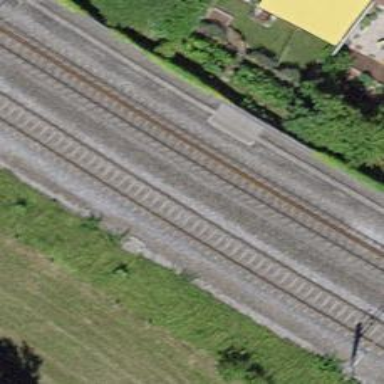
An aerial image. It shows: Single railway track with electrified contact line.